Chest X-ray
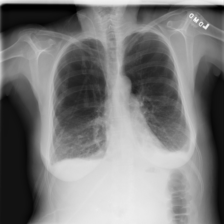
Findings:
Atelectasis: negative
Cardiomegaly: negative
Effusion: positive
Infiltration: negative
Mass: negative
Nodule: negative
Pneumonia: negative
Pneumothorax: negative
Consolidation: negative
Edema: negative
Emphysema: negative
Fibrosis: negative
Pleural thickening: negative
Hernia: negative